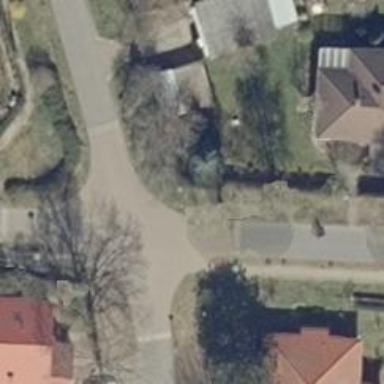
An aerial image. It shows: Traffic calming table.